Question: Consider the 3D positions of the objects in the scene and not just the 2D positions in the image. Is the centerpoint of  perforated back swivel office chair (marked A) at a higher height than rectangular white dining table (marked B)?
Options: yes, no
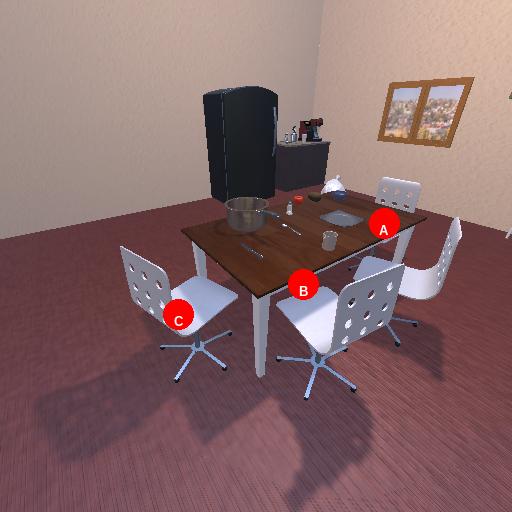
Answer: yes